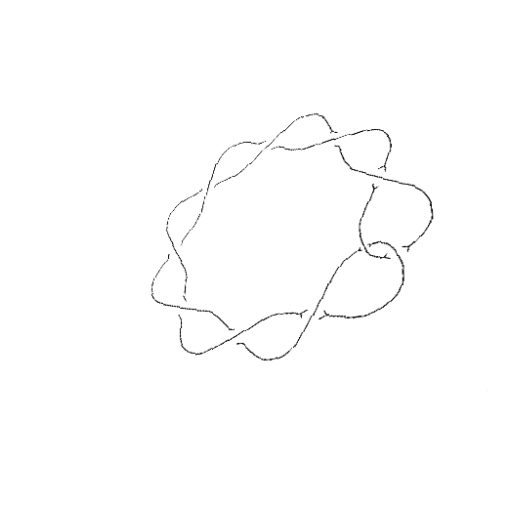
Crossing number: 10